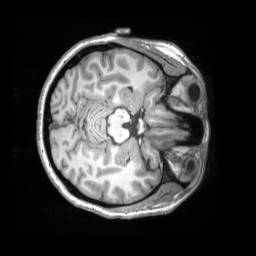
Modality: T1w
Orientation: axial
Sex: female
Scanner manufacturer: siemens
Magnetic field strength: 3 T
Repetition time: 2.53 s
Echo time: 0.00164 s